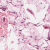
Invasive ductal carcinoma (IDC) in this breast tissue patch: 0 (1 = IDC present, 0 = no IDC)